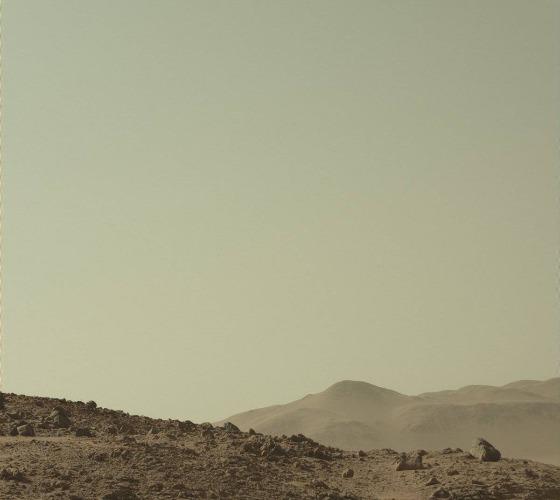
Terrain classes present: Bedrock, Gravel / Sand / Soil, Rock, Shadow, Sky / Distant Mountains